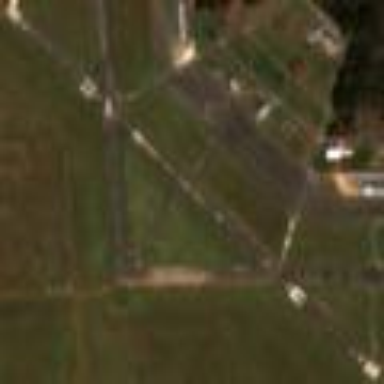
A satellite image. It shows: Concrete runway at the airport.